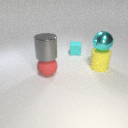
large yellow rubber cylinder behind large red rubber sphere